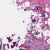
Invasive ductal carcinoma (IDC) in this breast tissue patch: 0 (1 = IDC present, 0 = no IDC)